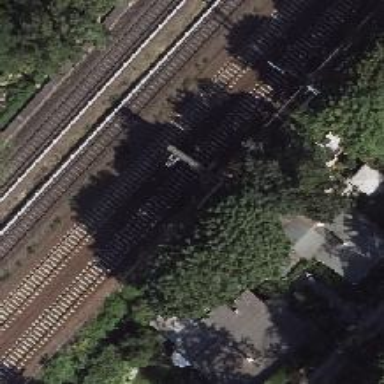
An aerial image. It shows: Railway signal.